Question: I have map & i am trying to get the snapshot of Map on Button click.
'''
/**
* Called when the snapshot button is clicked.
*/
public void onScreenshot(View view) {
takeSnapshot();
}
private void takeSnapshot() {
System.out.println("Take SnapShot.......##################");
if (map == null) {
return;
}
final SnapshotReadyCallback callback = new SnapshotReadyCallback() {
@Override
public void onSnapshotReady(Bitmap snapshot) {
// Callback is called from the main thread, so we can modify the ImageView safely.
image.setImageBitmap(snapshot);
}
};
map.setOnMapLoadedCallback(new OnMapLoadedCallback() {
@Override
public void onMapLoaded() {
map.snapshot(callback);
}
});
}
'''
I am getting Error on this line
'''
final SnapshotReadyCallback callback = new SnapshotReadyCallback()
'''
The below is my stacktrace.

Please help i am trying from last two days.
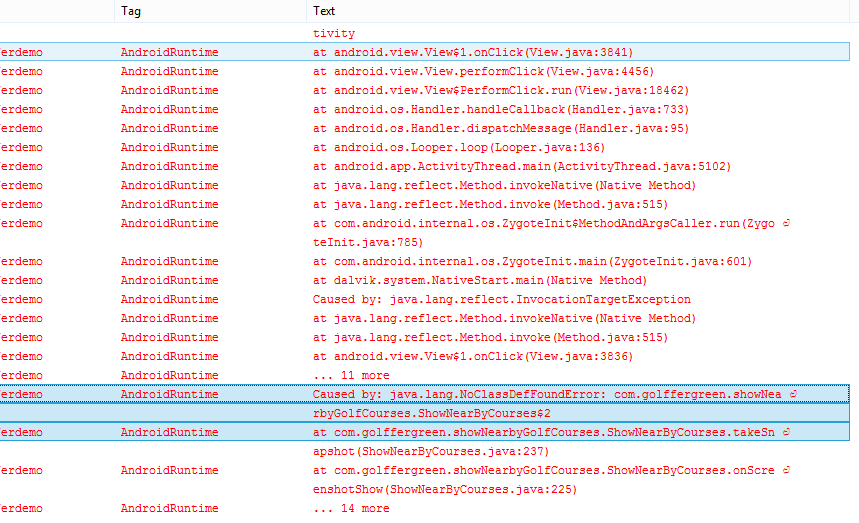
Answer: Check this <URL>.
It seems that maybe you have your google play services api outdated.
i.n.e.f has solved it after by adding Google Play Services to Build Path